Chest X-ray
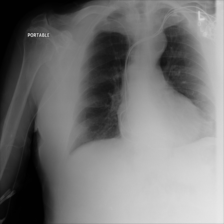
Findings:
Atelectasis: negative
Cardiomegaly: positive
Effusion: negative
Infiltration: negative
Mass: negative
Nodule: negative
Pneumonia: negative
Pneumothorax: negative
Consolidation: negative
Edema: negative
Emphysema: negative
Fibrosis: negative
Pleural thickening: negative
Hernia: negative